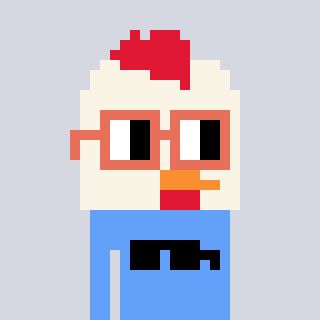
a pixel art character with square orange glasses, a chicken-shaped head and a blue-colored body on a cool background